Question: I'm using PHPStorm for developing my website.
It's works very great.
Recently i got an major problem on this software.
When I use this keys + , + , +,...
Don't work above key combinations.
also I got this error when using keymaps...

Please give me a solution...
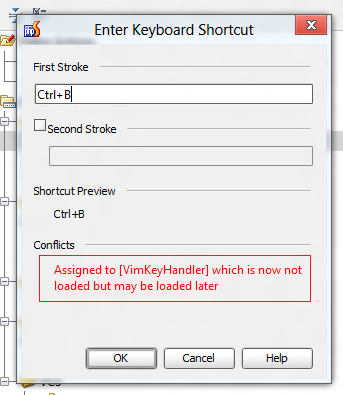
Answer: Uninstall plug-in in 'Settings' | 'Plugins' and restart PhpStorm.